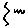
Label: zigzag